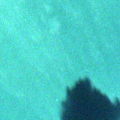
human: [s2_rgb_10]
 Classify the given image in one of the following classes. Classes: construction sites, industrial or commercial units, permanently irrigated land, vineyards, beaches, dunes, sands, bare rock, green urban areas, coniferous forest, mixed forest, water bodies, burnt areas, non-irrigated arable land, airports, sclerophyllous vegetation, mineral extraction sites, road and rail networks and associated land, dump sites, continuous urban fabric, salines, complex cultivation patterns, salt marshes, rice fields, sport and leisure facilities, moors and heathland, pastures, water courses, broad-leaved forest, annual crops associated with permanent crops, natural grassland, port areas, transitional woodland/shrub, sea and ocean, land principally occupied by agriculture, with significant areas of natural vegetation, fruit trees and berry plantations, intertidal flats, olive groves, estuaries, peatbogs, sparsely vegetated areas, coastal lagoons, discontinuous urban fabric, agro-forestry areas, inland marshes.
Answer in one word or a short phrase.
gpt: sea and ocean